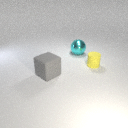
large cyan metal sphere to the right of large gray rubber cube